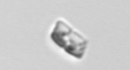
Label: Bacillariophyceae_morphotype1